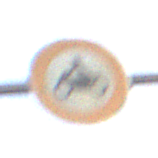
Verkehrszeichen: VerbotKraftraeder
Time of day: SunriseSunset
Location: Outdoor (Urban)
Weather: PartlyCloudy
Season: NotSpecified
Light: Natural